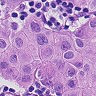
Metastatic tissue present: yes